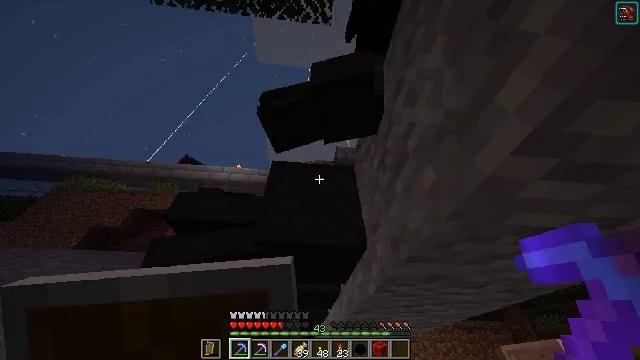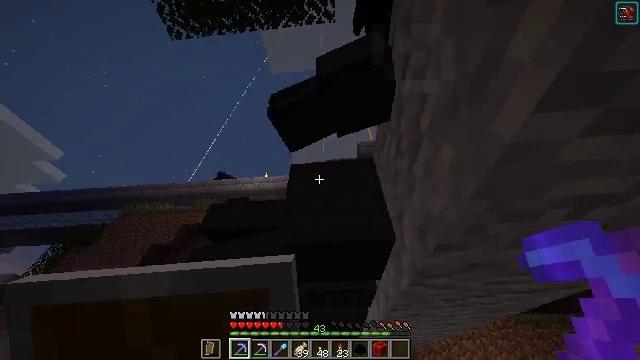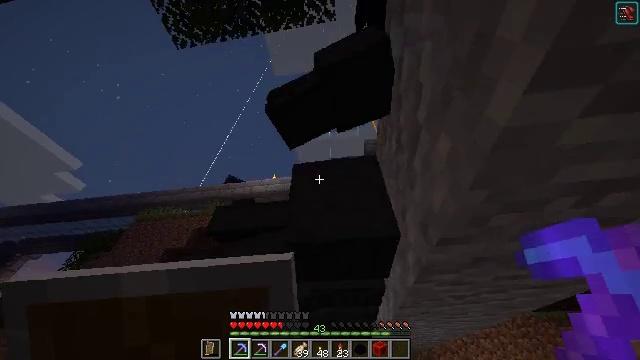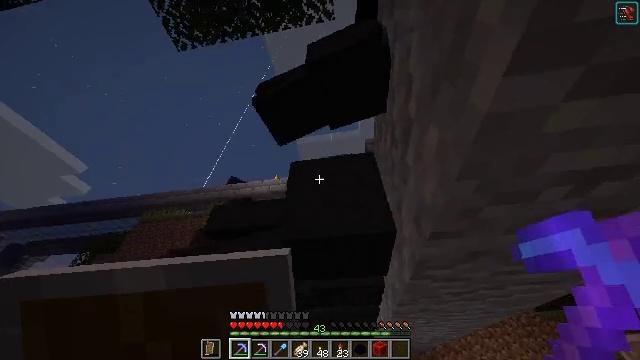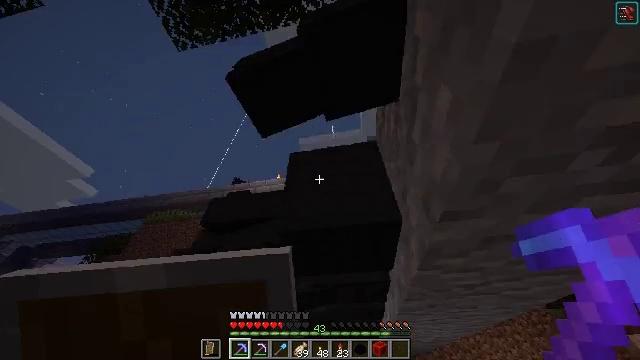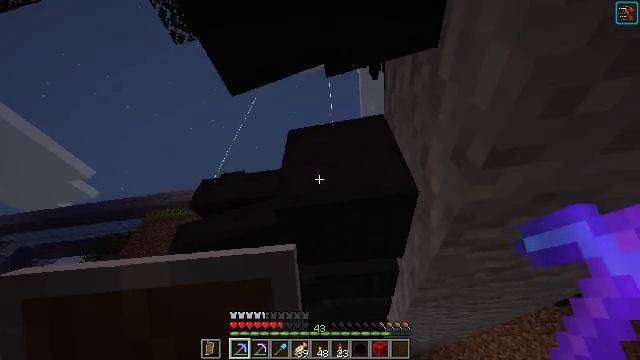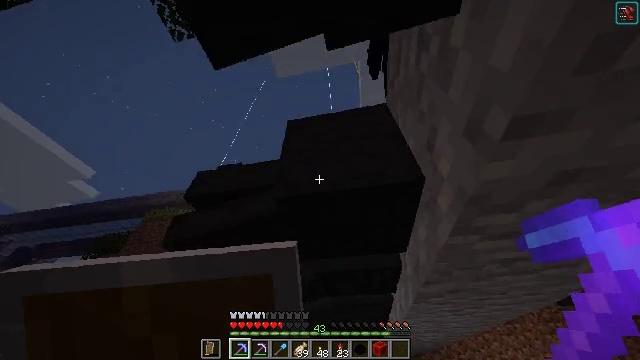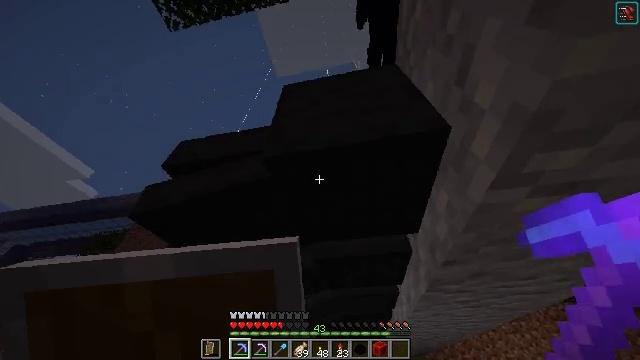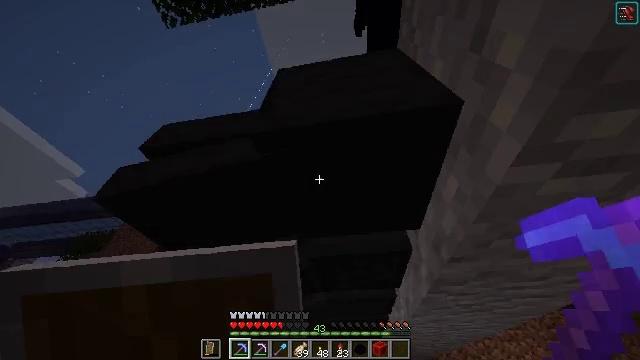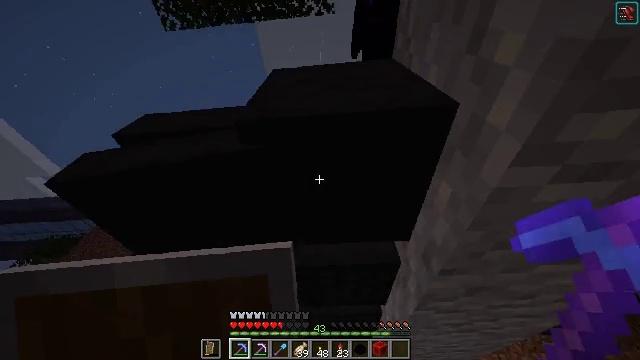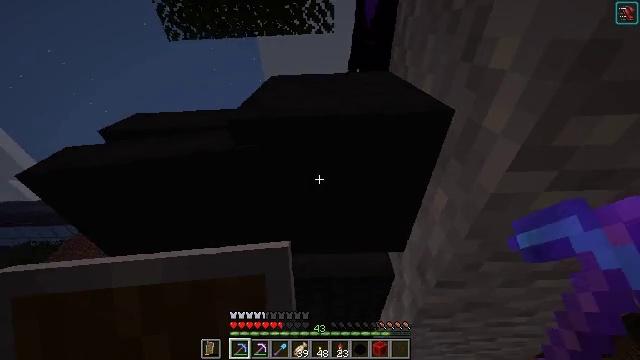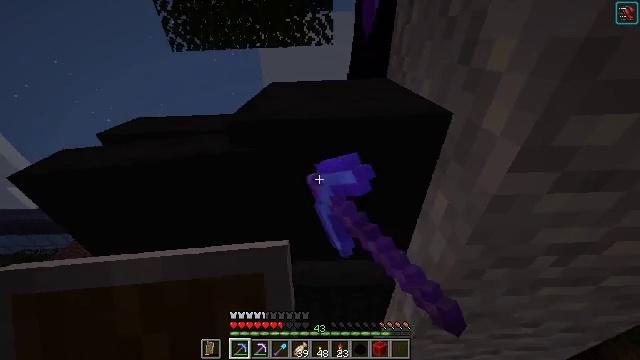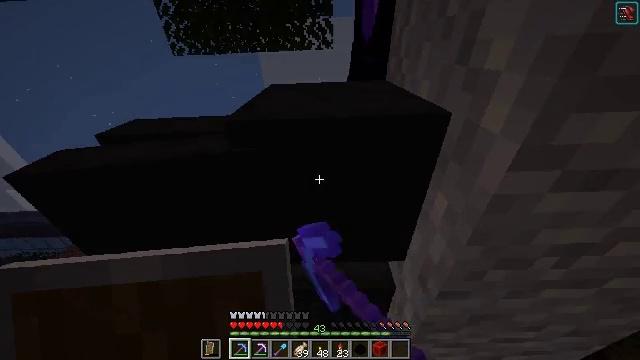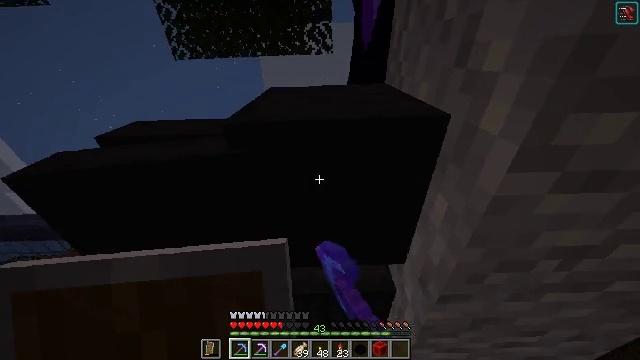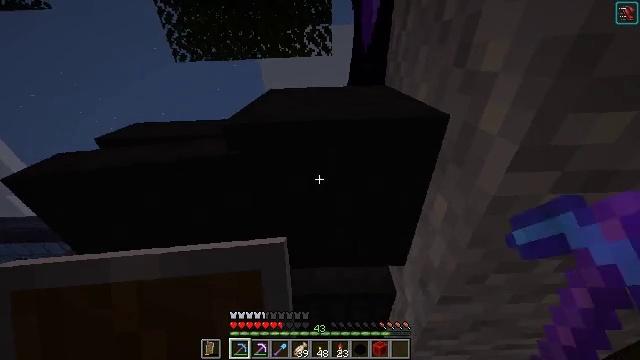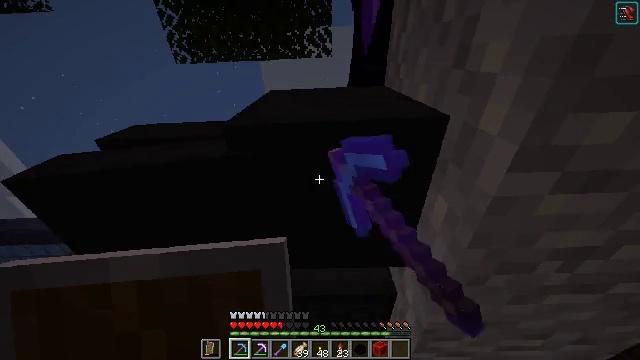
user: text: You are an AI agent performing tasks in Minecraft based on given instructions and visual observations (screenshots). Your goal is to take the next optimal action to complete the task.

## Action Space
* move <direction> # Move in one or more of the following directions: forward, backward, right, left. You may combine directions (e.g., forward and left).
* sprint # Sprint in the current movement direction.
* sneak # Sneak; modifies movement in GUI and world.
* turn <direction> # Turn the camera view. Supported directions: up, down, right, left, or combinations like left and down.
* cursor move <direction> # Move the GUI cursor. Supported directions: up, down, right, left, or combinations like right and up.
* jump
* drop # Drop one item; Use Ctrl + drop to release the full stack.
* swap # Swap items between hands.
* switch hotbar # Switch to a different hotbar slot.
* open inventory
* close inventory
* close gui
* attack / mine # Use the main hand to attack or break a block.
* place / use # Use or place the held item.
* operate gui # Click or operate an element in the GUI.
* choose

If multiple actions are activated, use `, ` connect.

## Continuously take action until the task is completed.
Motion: motion action
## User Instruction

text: Remove the dragon head decoration from the wall.
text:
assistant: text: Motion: turn left
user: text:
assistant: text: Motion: turn left
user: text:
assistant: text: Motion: no_op
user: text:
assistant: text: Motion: move forward, turn left
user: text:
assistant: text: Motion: move forward
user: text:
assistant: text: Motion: move forward
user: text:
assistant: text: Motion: no_op
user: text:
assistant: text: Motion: turn right and up
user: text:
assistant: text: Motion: turn right and up
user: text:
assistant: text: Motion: turn right and up, attack / mine
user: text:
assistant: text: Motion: turn up, attack / mine
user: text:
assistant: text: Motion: attack / mine
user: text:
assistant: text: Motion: attack / mine
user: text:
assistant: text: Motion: attack / mine
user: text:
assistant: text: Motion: attack / mine
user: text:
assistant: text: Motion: attack / mine
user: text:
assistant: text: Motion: turn up, attack / mine
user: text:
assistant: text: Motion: turn left and up, attack / mine
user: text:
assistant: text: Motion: attack / mine
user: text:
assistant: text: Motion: attack / mine
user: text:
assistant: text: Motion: turn left, attack / mine
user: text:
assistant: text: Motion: attack / mine
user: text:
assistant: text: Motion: attack / mine
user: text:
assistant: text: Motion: attack / mine
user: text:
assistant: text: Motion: attack / mine
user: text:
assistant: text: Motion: attack / mine
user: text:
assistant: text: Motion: attack / mine
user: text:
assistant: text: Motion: attack / mine
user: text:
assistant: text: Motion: attack / mine
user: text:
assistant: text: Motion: attack / mine